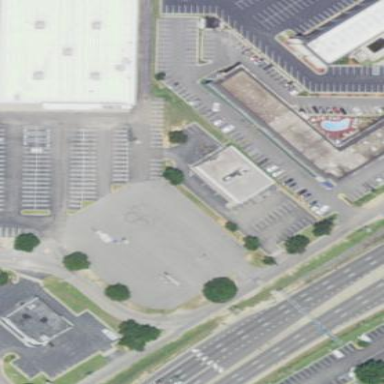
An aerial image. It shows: Parking area with asphalt surface.